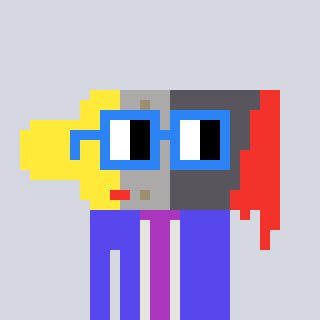
a pixel art character with square blue glasses, a paintbrush-shaped head and a computerblue-colored body on a cool background